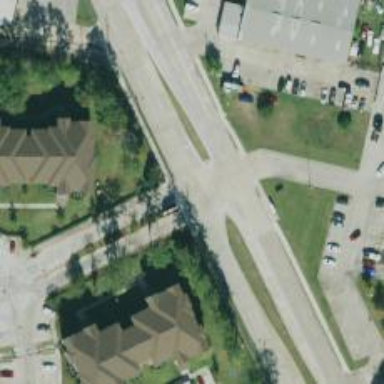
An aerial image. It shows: Secondary link road.